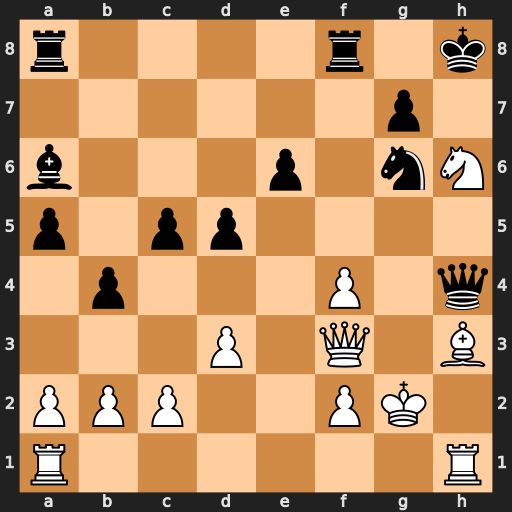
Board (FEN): r4r1k/6p1/b3p1nN/p1pp4/1p3P1q/3P1Q1B/PPP2PK1/R6R
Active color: w
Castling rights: -
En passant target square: -
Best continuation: Nf7+ Rxf7 Bxe6